Question: I am modifying an app that discovers a device via Bluetooth BLE in order to plot the values into a graph. It all works fine (thanks to the help of one of you in the past week). The app was initially written by my husband a while ago and during the discovery of the device, he was using checking code like :
'''
NSLog(@" Failed to Connect to Peripheral : %@ with UUID: %@ ", peripheral, peripheral.UUID);
'''
or
'''
NSLog(@" Connected to Peripheral : %@ with UUID: %@ ", peripheral, peripheral.UUID);
'''
In front of each of these lines (and some more) I get the warning messages that UUID is deprecated: first deprecated in ios 7.0
Since quite a while, I try to find out by what it has been replaced, but on Google, it doesn't look like other people have the same problem and when I go to the Apple Documentation : <URL>
there is no mention of it being deprecated.
I don't understand...
Could somebody please help ? Thanks
EDIT: ADDING SOME INFO
This is what I get on my computer on the console

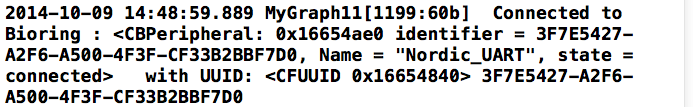
Answer: I have double checked and the UUID property on CBPeer is also deprecated.
From the docs in Xcode I found -
>
Use the identifier property instead.
And if you use 'peripheral.identifier.UUIDString' you don't get a deprecation warning.